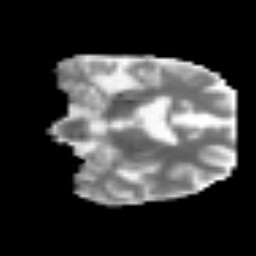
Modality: MD
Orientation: coronal
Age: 62
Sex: female
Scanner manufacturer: siemens
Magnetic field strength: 3 T
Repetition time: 3.2 s
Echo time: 0.081 s